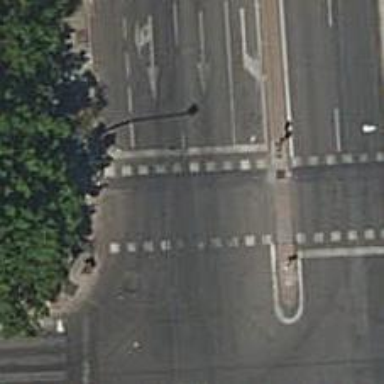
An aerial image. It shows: Road crossing with traffic signals.